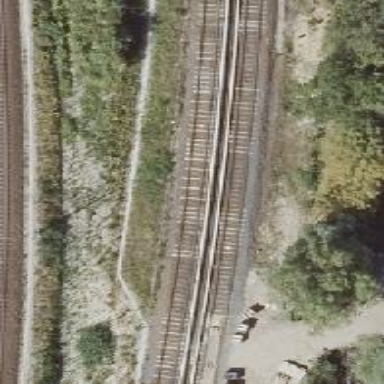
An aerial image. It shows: Electrified light rail railway.